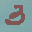
Label: 3